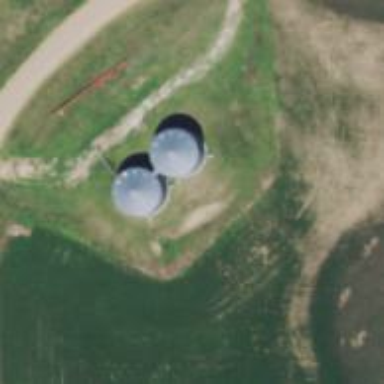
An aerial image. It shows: Silo.